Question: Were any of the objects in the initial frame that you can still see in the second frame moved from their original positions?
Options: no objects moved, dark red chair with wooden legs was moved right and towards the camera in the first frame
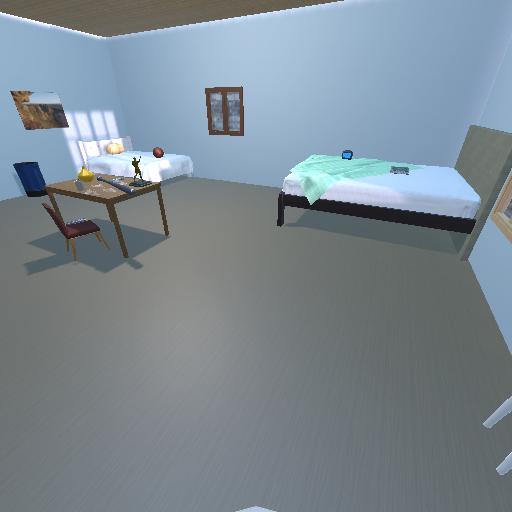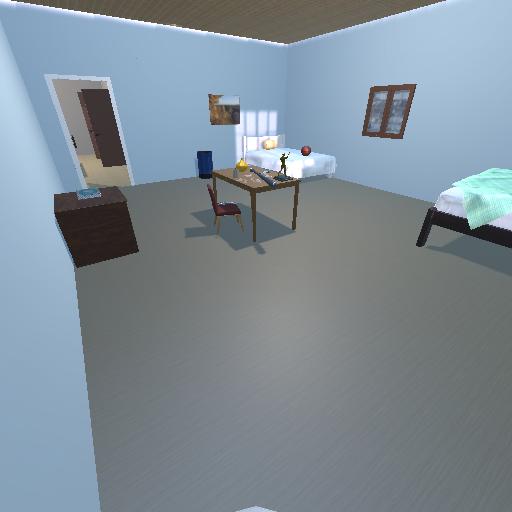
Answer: no objects moved